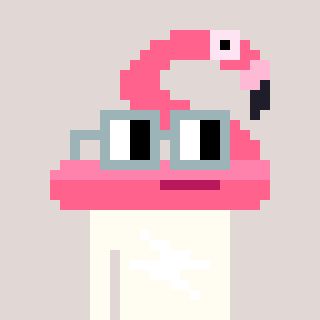
a pixel art character with square dark gray glasses, a flamingo-shaped head and a grayscale-colored body on a warm background